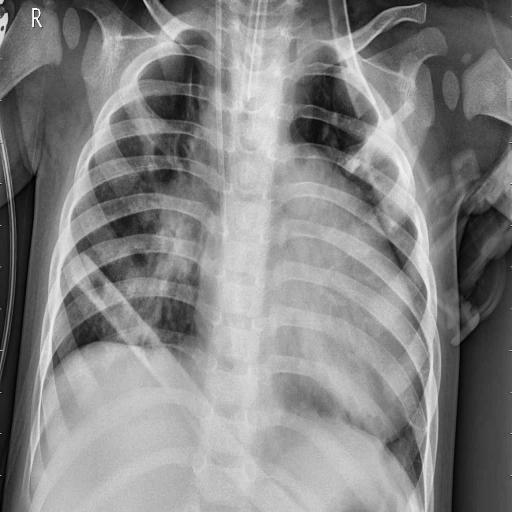
Finding: PNEUMONIA